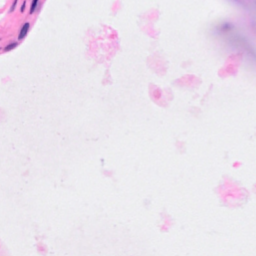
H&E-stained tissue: Breast